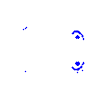
Particle: electron